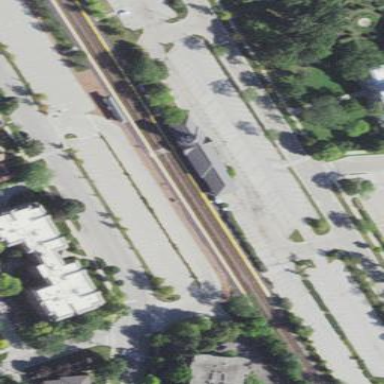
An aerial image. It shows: Platform for public transport and railway services.